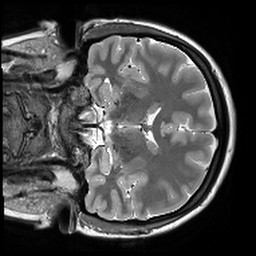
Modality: T2starw
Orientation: coronal
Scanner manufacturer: siemens
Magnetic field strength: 3 T
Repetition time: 9.86 s
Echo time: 0.05 s